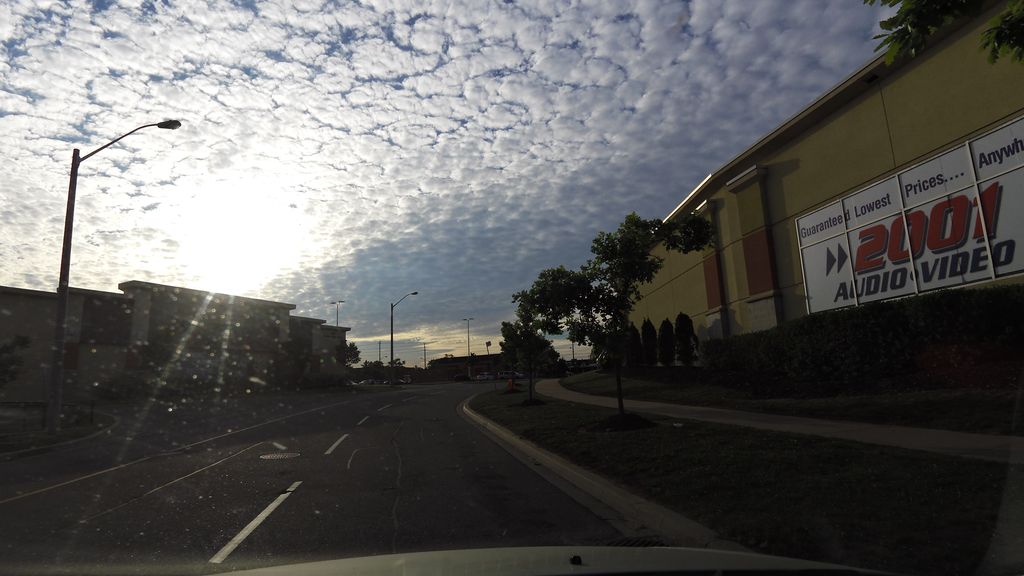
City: toronto